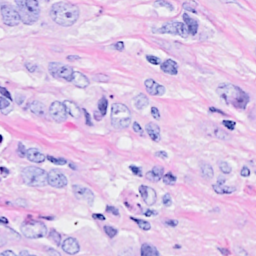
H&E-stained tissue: Breast